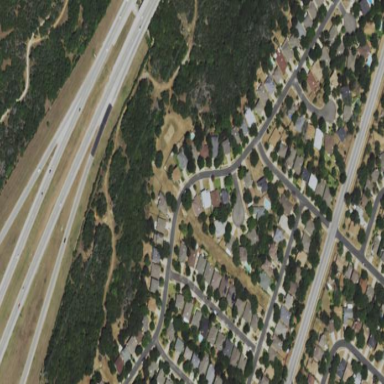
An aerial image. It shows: Residential area composed of single-family homes.